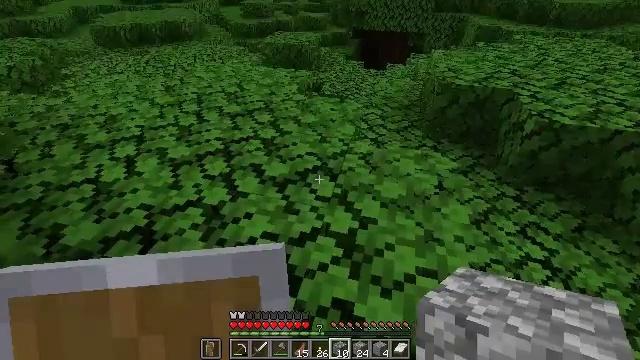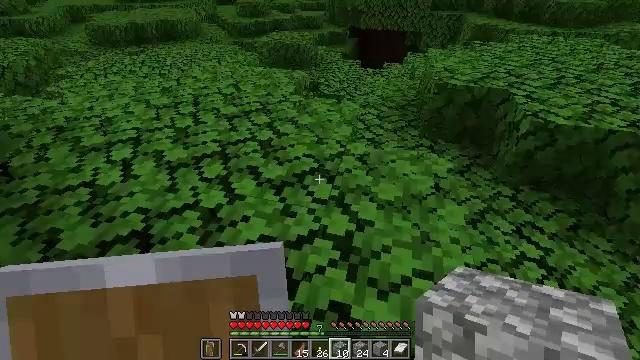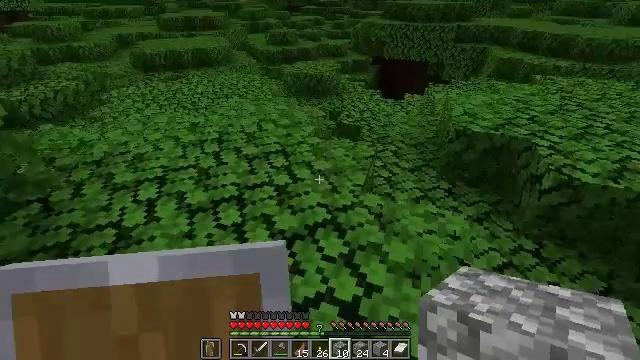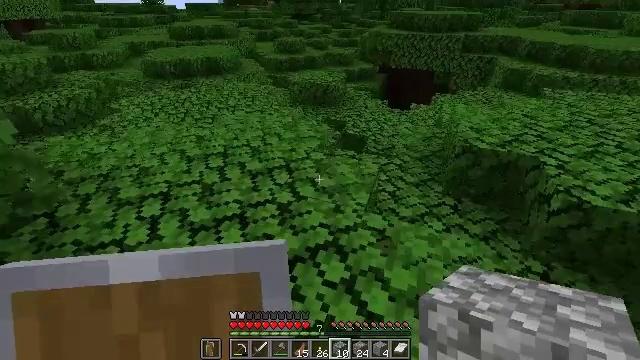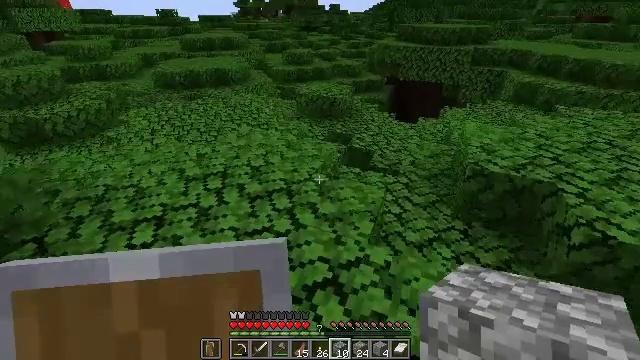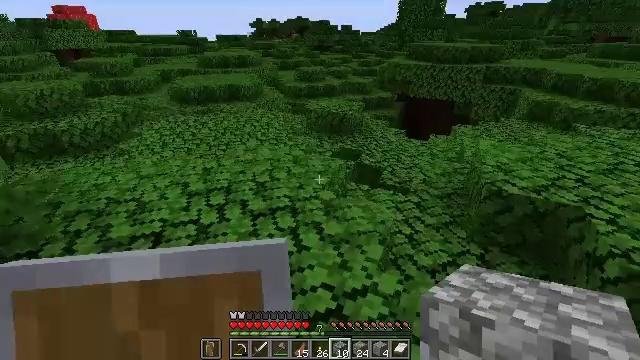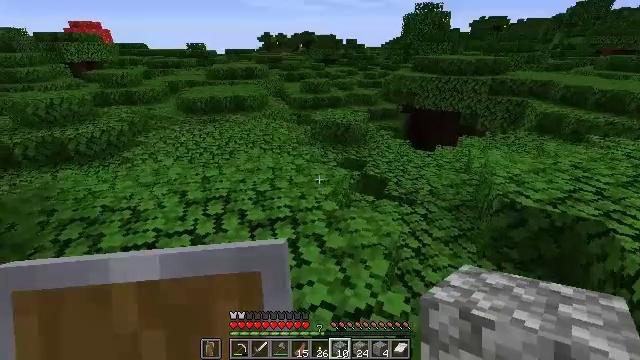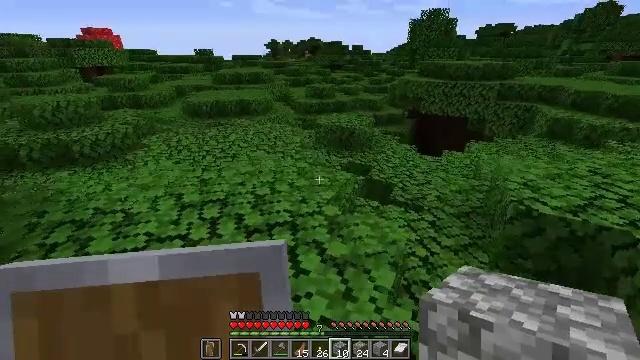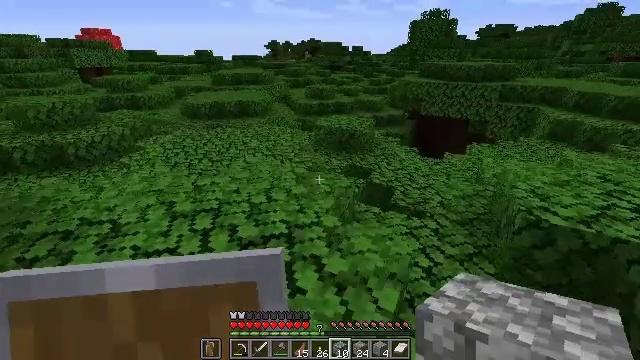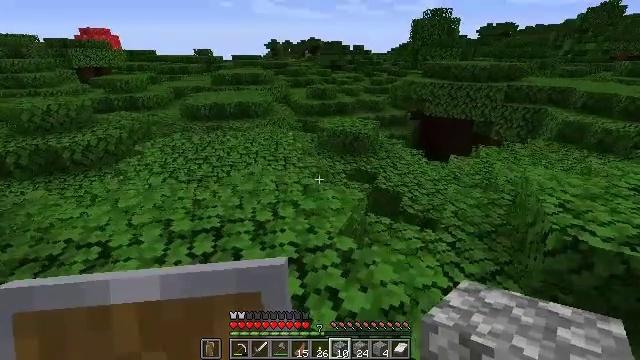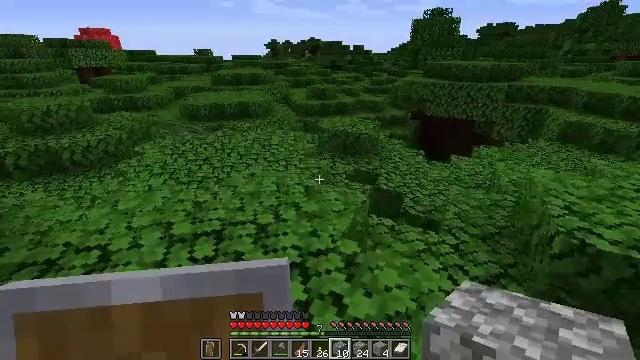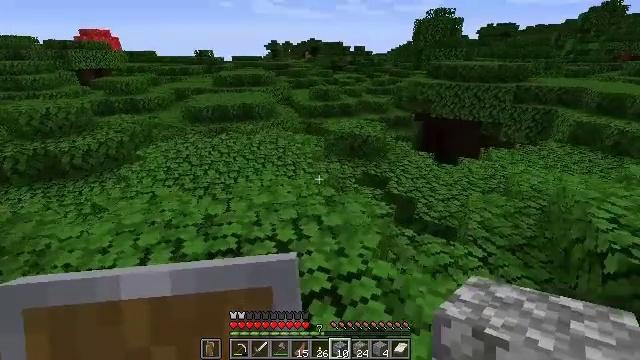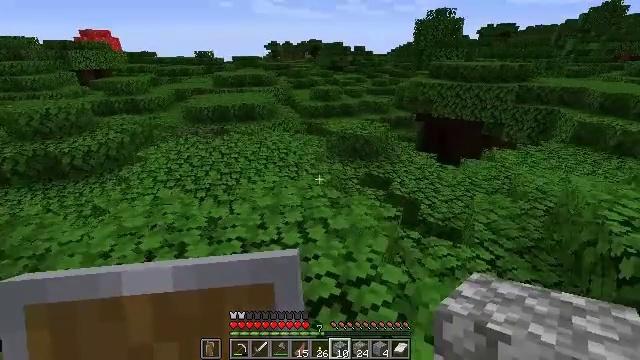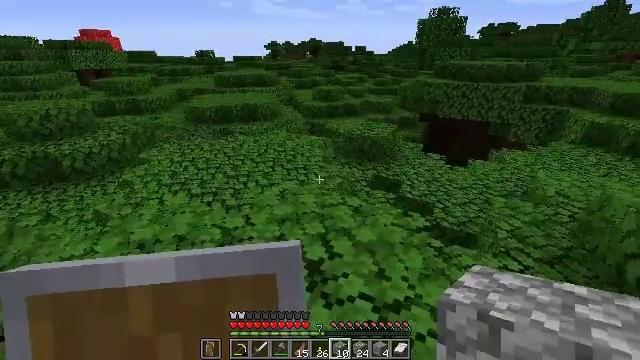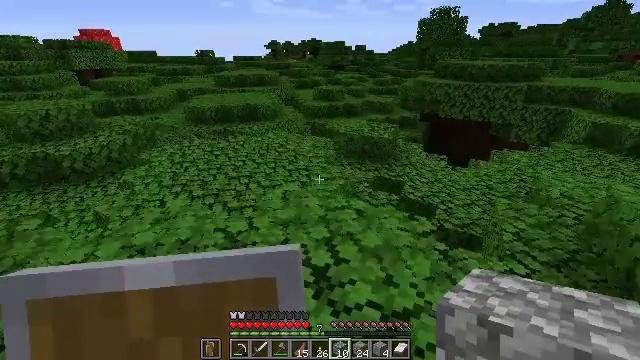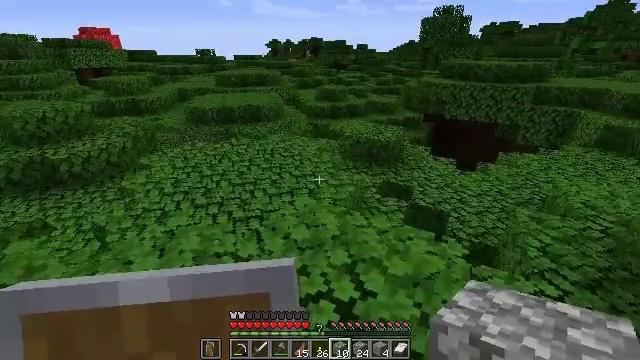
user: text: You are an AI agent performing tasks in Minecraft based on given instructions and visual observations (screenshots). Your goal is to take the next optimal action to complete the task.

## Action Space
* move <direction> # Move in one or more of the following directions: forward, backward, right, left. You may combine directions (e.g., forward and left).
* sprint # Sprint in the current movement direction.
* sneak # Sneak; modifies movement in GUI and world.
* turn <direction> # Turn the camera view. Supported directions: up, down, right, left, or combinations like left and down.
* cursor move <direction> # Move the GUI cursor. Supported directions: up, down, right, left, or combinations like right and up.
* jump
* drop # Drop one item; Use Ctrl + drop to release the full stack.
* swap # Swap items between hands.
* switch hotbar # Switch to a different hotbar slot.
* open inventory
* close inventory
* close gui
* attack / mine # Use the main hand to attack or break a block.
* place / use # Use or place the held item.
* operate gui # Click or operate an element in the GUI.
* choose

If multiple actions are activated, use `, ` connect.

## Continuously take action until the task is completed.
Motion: motion action
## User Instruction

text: Mine dark oak leaves from the tree.
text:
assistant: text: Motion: move forward, jump
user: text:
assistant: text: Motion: move forward, turn left and up, jump
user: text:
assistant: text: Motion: move forward, turn left and up, jump
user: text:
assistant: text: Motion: move forward, turn left and up, jump
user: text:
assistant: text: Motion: move forward, turn left and up
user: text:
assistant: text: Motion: move forward, turn left and up
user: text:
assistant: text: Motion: move forward and move left, turn left and up
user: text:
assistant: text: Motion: move forward and move left
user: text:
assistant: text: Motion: move forward and move left
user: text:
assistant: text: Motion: move forward and move left
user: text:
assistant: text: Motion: move forward and move left
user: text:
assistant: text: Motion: move forward and move left
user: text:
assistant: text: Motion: move forward and move left
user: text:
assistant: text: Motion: move forward and move left
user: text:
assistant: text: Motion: move forward
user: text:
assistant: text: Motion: move forward
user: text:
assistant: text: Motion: move forward, sprint
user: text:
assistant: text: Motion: move forward, sprint
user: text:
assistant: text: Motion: move forward, sprint
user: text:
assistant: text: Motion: move forward, sprint, jump
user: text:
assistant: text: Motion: move forward, sprint, jump
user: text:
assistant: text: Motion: move forward and move left, jump
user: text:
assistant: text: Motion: move forward and move left, jump
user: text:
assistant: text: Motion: move forward and move left, jump
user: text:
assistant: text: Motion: move forward and move left, turn left and down, jump
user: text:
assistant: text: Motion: move forward and move left, turn left and down, jump
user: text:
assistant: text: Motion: move forward and move left, turn left, jump
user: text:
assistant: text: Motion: move forward and move left, jump
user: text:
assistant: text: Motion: move forward, jump
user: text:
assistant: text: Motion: move forward, jump